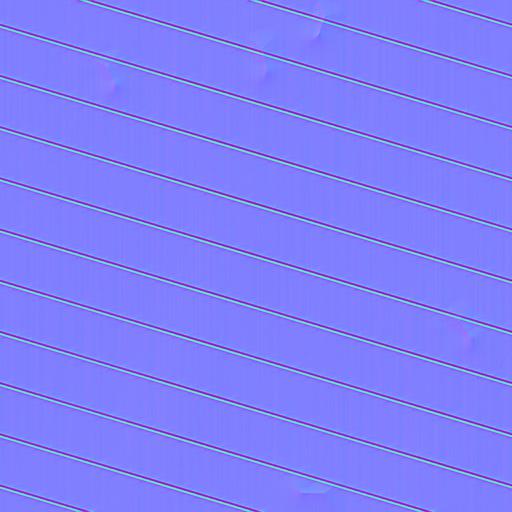
industry metal pipe